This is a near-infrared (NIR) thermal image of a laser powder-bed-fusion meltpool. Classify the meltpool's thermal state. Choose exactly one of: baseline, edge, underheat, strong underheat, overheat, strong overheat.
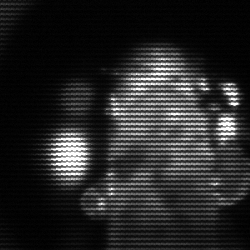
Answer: strong underheat